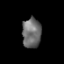
Tissue: prostate
Cell type: T cells
Senescence score: 0.3487
Nuclear area (px): 552
Mean DAPI intensity: 109.486